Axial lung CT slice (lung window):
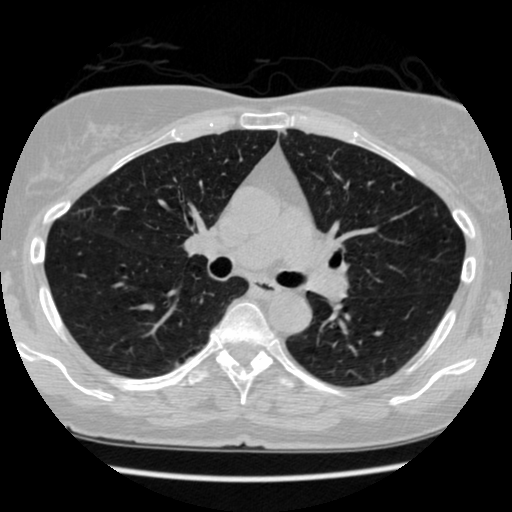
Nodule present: yes
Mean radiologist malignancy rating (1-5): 1